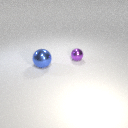
small purple metal sphere behind large blue metal sphere